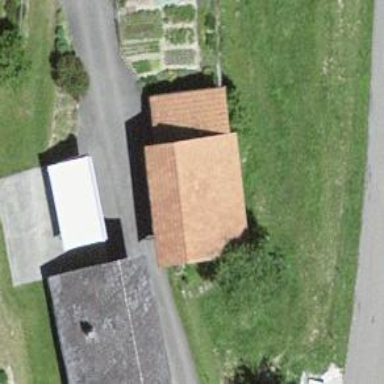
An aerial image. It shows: Barn.